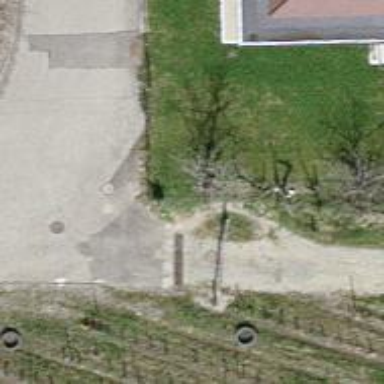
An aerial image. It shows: Swing gate.